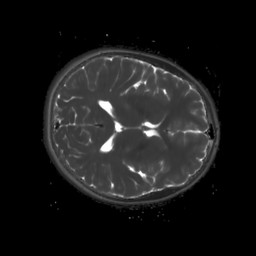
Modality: T2map
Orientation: axial
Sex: male
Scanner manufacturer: siemens
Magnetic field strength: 3 T
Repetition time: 4 s